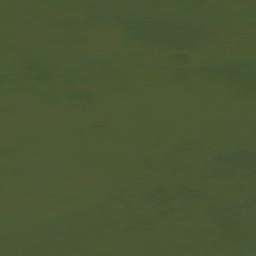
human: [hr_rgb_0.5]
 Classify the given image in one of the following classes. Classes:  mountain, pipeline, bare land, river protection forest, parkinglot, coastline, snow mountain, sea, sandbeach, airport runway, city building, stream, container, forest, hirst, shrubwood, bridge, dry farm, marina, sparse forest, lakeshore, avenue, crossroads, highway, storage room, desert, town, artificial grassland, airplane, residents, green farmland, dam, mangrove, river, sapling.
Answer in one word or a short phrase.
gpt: sea